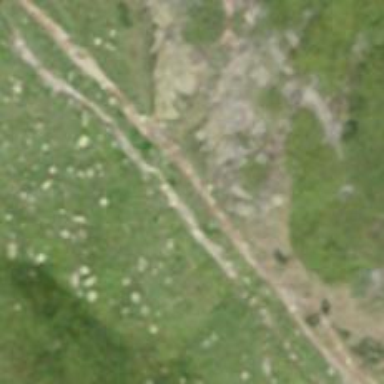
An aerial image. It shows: Path.